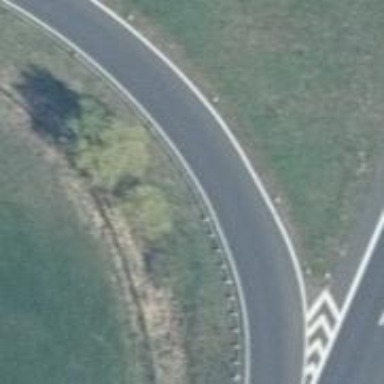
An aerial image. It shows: Motorway trunk link.